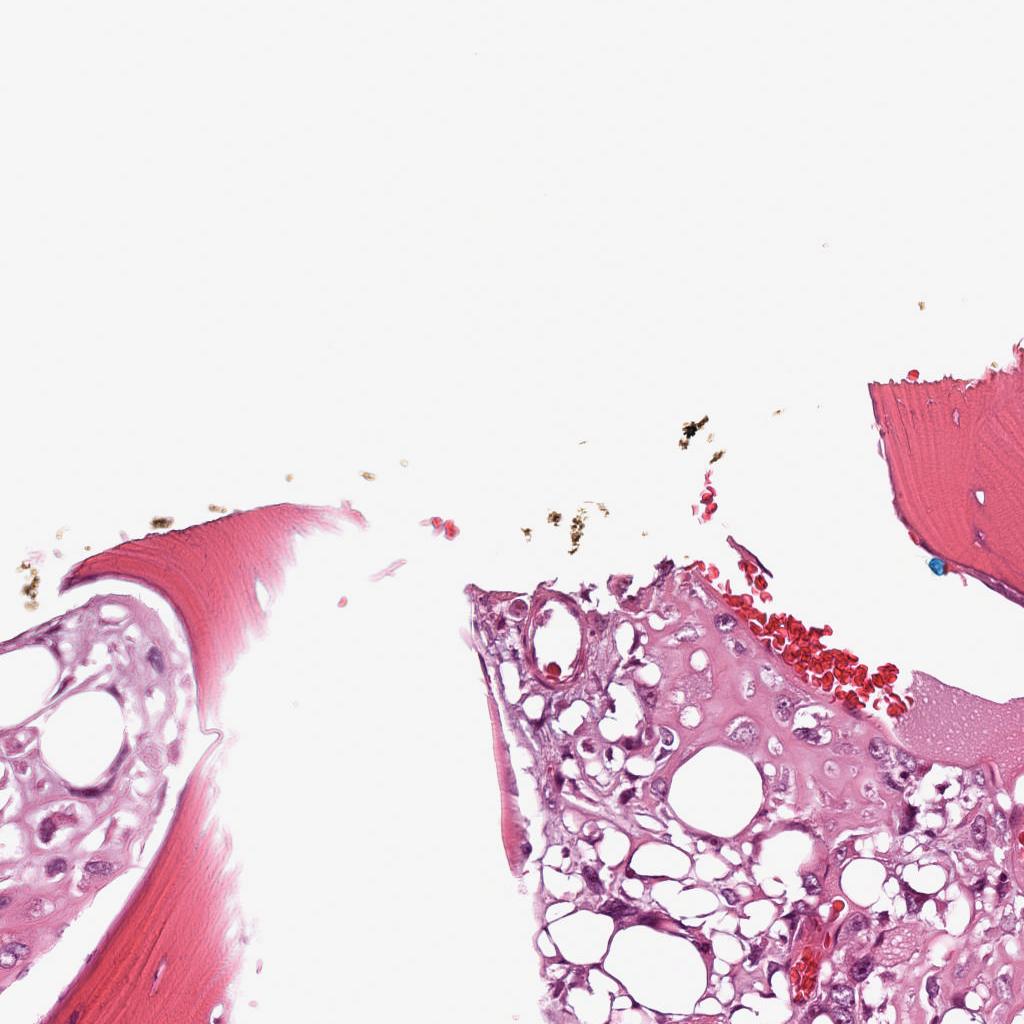
Label: Viable